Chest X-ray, PA view. Patient: 60 years old, sex F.
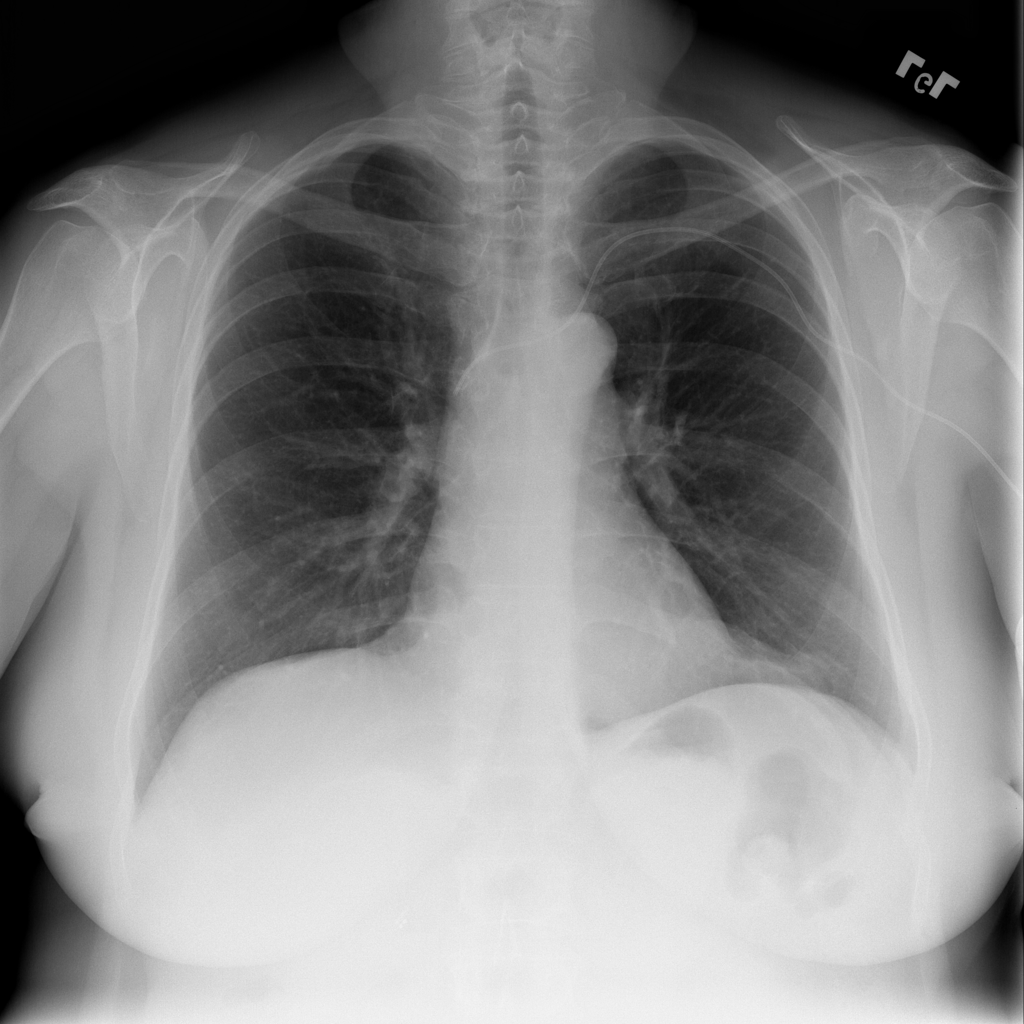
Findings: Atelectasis